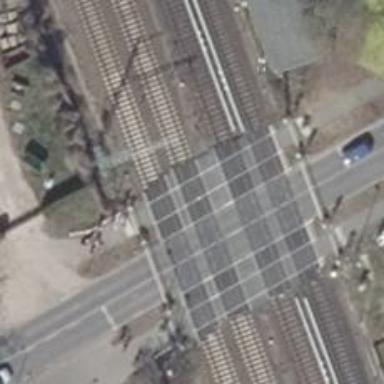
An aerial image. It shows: Railway crossing with full barriers.